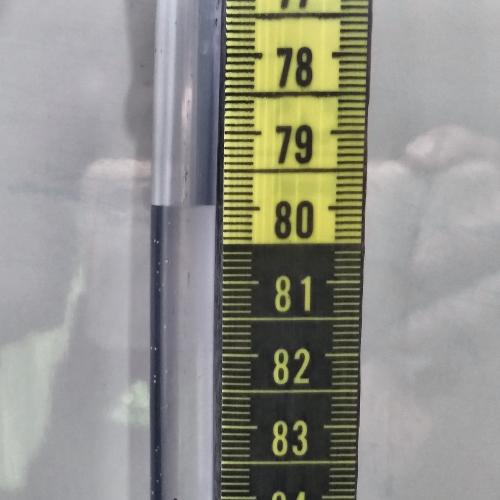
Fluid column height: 80.0 cm